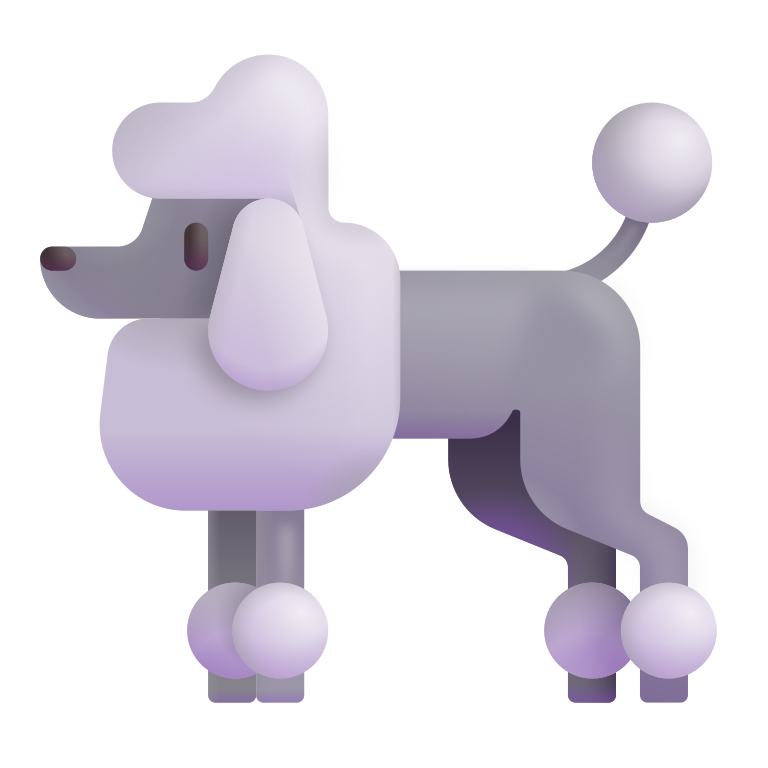
poodle color